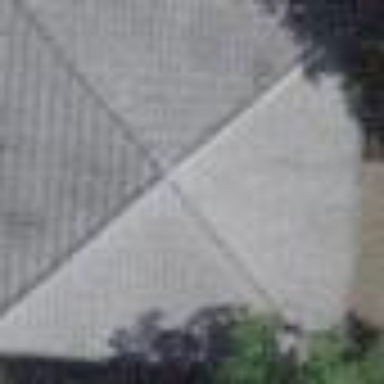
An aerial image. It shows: View of roof of building.